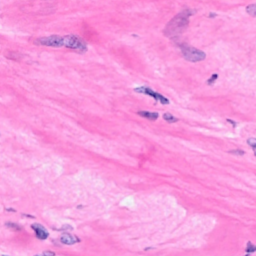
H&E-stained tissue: Breast